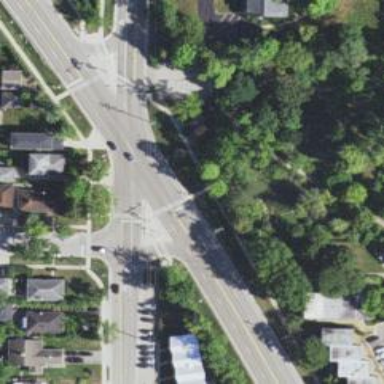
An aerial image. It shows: Footway with traffic island for pedestrians.